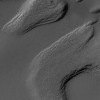
Atmospheric dust classification: not_dusty